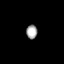
Tissue: prostate
Cell type: Fibroblasts
Senescence score: 0.7403
Nuclear area (px): 148
Mean DAPI intensity: 169.189